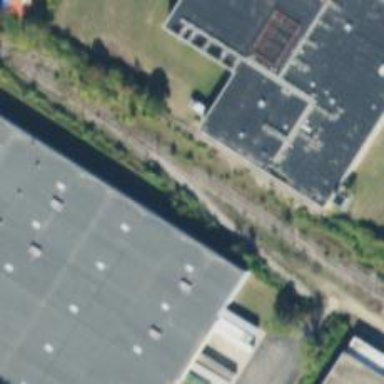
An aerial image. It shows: Disused railway spur.